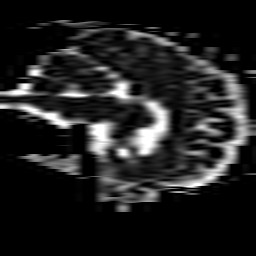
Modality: ADC
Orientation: sagittal
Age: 64
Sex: female
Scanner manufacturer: philips
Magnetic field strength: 1.5 T
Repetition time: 4.824 s
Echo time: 0.07764 s